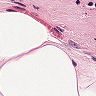
Metastatic tissue present: no